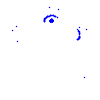
Particle: kaon